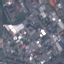
Land use / land cover class: Industrial